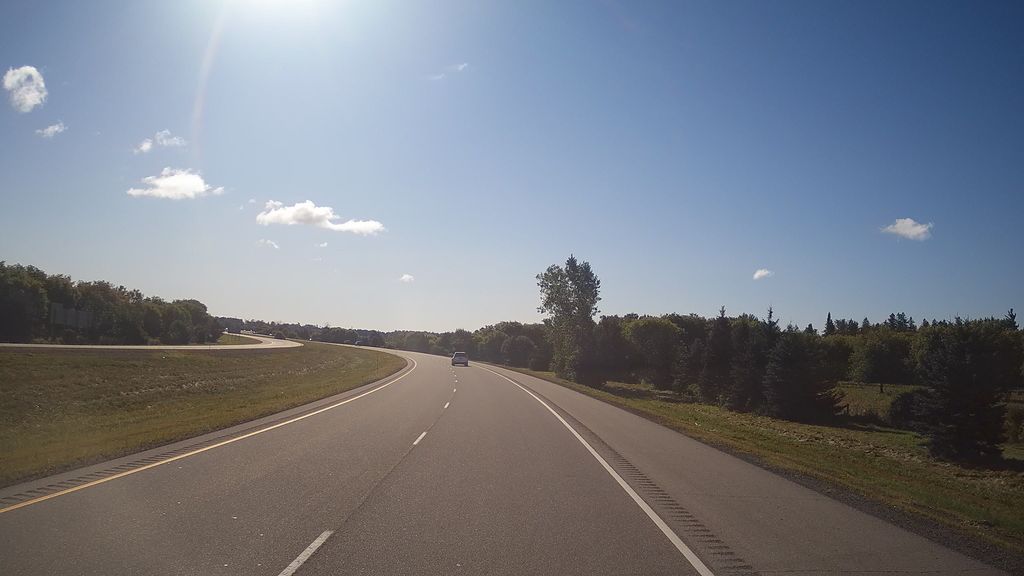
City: ottawa-gatineau